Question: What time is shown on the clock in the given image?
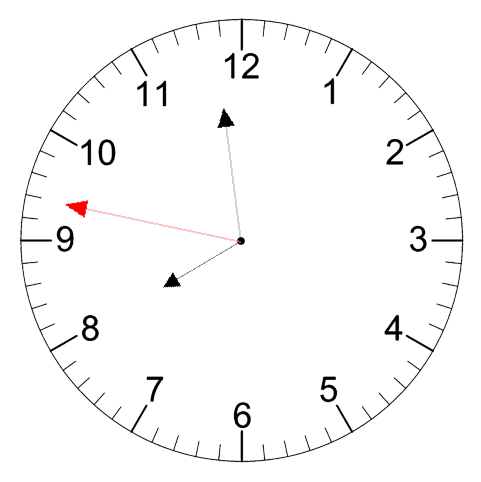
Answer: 07:58:47